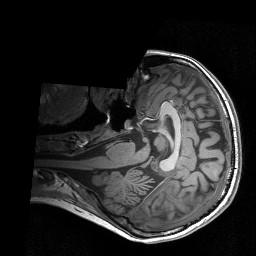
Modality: T1w
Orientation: axial
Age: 21
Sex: female
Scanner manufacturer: siemens
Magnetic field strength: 3 T
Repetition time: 1.9 s
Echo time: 0.00226 s